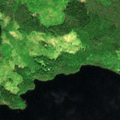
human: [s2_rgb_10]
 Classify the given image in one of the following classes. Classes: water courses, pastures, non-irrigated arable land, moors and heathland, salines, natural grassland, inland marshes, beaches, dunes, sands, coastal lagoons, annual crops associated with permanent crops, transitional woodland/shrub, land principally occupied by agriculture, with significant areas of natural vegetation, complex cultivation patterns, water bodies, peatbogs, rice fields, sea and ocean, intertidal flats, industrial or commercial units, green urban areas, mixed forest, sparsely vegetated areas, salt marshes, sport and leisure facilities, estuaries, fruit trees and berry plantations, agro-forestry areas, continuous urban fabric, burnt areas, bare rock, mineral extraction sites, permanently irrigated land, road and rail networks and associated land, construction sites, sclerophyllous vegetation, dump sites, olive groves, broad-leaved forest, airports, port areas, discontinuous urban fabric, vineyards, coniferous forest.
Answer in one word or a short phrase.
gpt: coniferous forest, mixed forest, water bodies